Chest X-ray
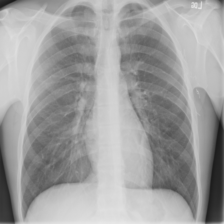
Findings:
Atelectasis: negative
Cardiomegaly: negative
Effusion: negative
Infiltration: negative
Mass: negative
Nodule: negative
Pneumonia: negative
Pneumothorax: negative
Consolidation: negative
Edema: negative
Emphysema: negative
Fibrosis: negative
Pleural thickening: negative
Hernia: negative